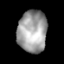
Tissue: lung
Cell type: T cells
Senescence score: 0.09384
Nuclear area (px): 1209
Mean DAPI intensity: 159.13